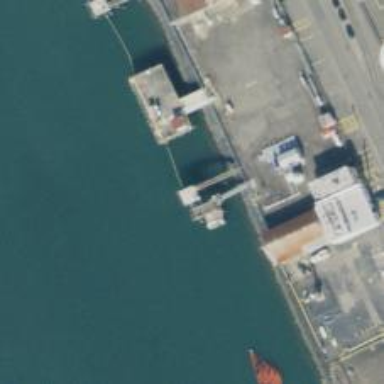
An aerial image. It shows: Pier located along footway.